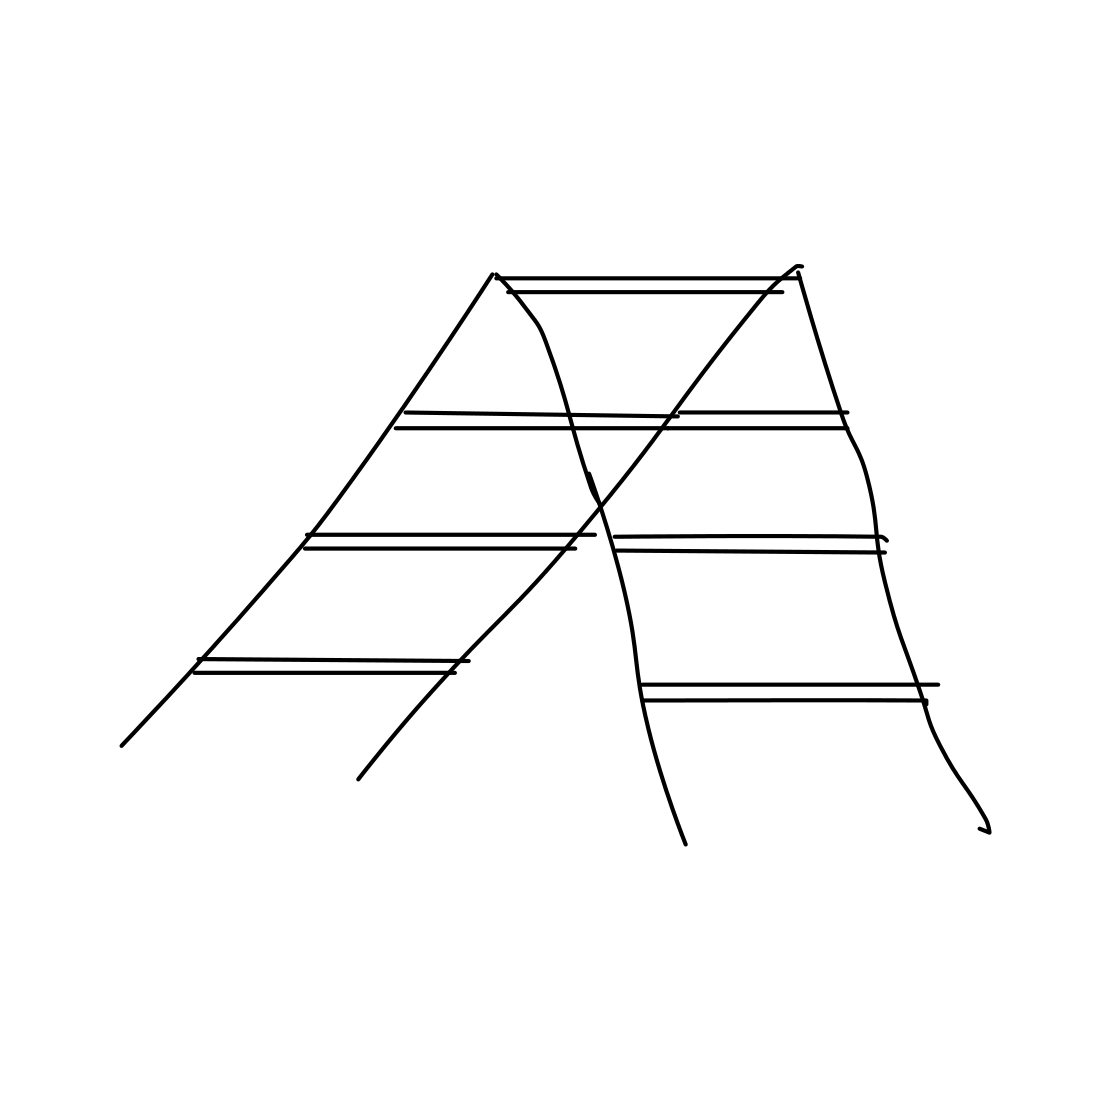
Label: ladder